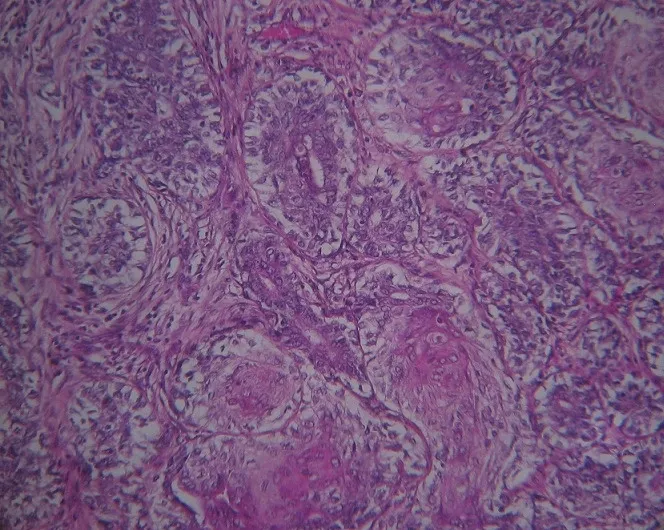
Infiltration of the dermis by tubules and cords (sudoral differentiation) with focal squamous differentiation (HS magnification 10).
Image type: pathology (pas)